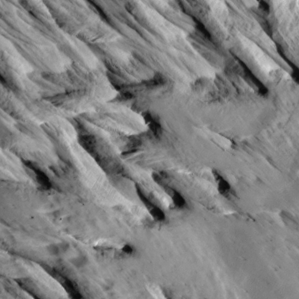
Label: non_frost